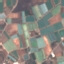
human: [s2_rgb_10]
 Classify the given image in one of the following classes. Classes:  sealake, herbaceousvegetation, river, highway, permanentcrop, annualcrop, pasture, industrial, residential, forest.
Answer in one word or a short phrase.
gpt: PermanentCrop